Field crop: maize
Growth stage: 1
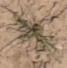
Species: lolium